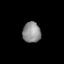
Tissue: prostate
Cell type: Fibroblasts
Senescence score: 0.7408
Nuclear area (px): 364
Mean DAPI intensity: 143.17